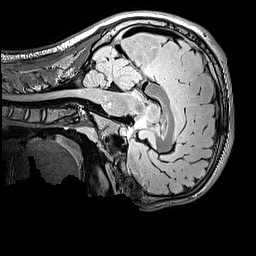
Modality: FLAIR
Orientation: sagittal
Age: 12
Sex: male
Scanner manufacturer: siemens
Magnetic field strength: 3 T
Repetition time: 5 s
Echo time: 0.388 s